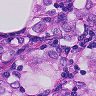
Metastatic tissue present: yes